Question: I've a project that I am working on which I intend to copy from the rows selected just the oldcomputername column value and pass to a task form. On the Task from I've created a textbox (Number of systems)to display the number of oldcomputername copied from the datagridview in table (inventory). from my code, I can only copy a single record and I'd like to copy based on how many records are selected. Can anyone help me.
Thank you in advance for your help.
Here is my copy for the Assign Task button:
'''
Try
Me.Hide()
Dim MyAssignments As New MyAssignments
MyAssignments.ShowDialog()
Catch ex As Exception
End Try
'''

For the Task form load event I have this code:
'''
Dim a As Integer
a = frmInventoryTest.InventoryDGV.CurrentRow.Index
Me.TaskNameTextBox.Text = frmInventoryTest.InventoryDGV.Item(1, a).Value.ToString
'''
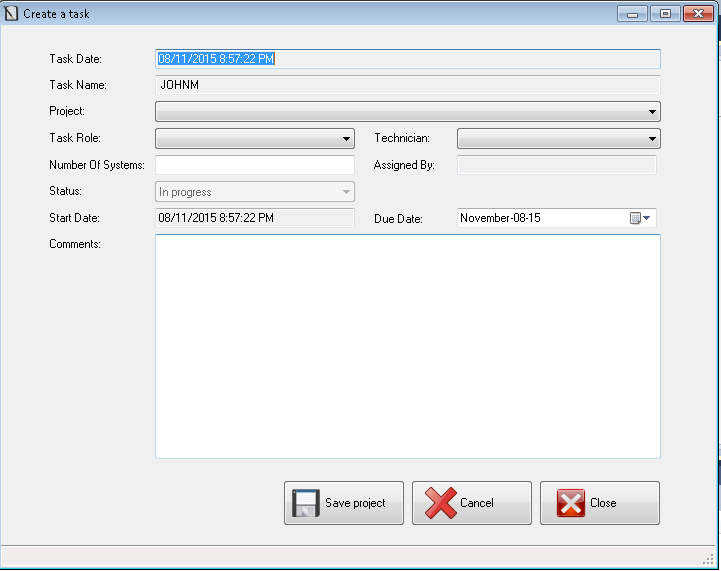
Answer: Based on my comment, the code could look something like this:
'''
Dim lines As New List(Of String)
For Each row As DataGridViewRow In myDataGridView.SelectedRows
lines.Add(row.Cells(1).Value.ToString())
Next
myTextBox.Lines = lines.ToArray()
'''